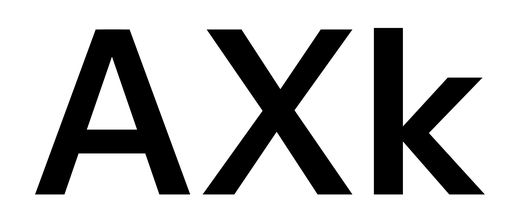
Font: InstrumentSans_SemiBold